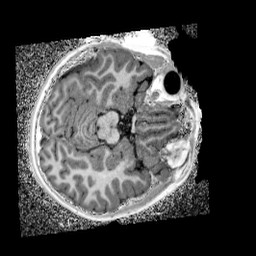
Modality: UNIT1_denoised
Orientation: axial
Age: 12
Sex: female
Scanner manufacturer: siemens
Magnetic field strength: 3 T
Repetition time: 4 s
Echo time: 0.00299 s